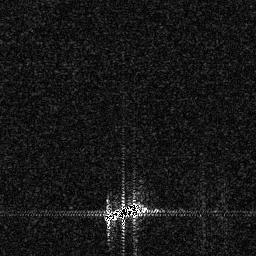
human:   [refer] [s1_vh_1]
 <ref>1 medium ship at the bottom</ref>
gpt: <box>[[39, 76, 56, 86, 0]]</box>